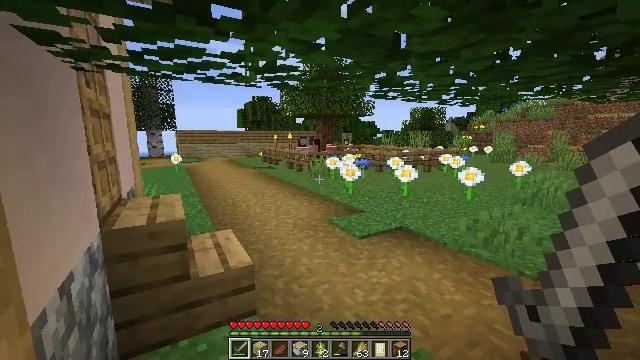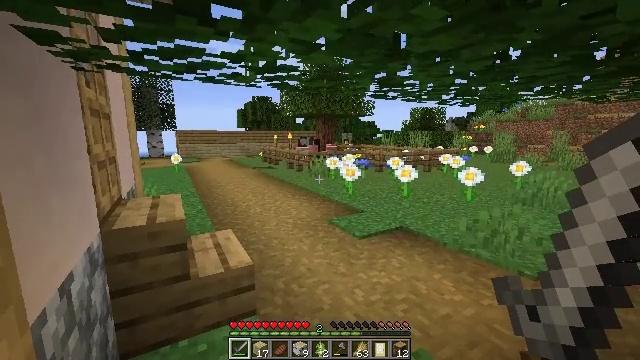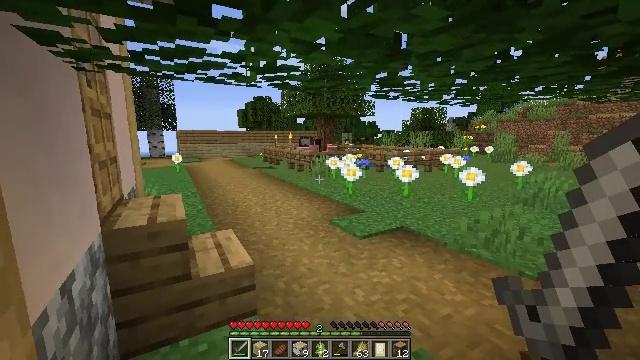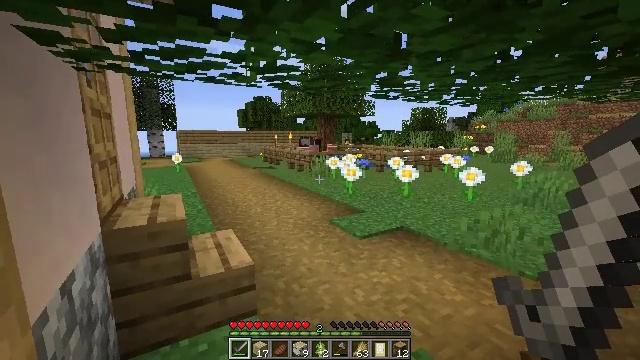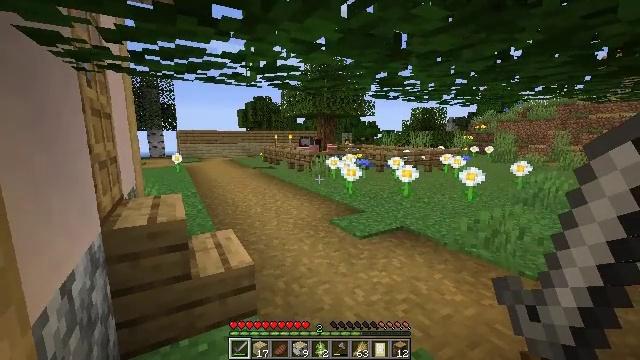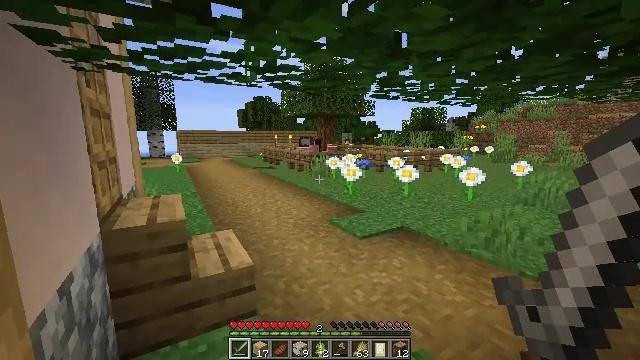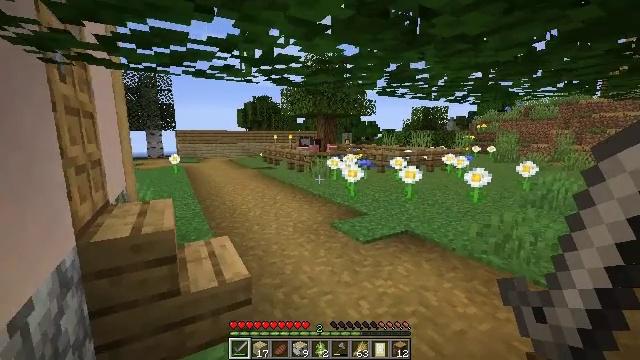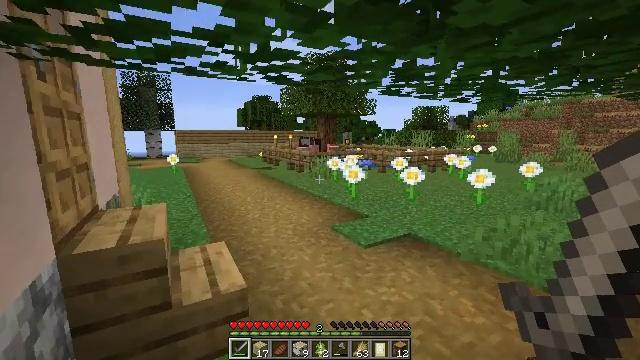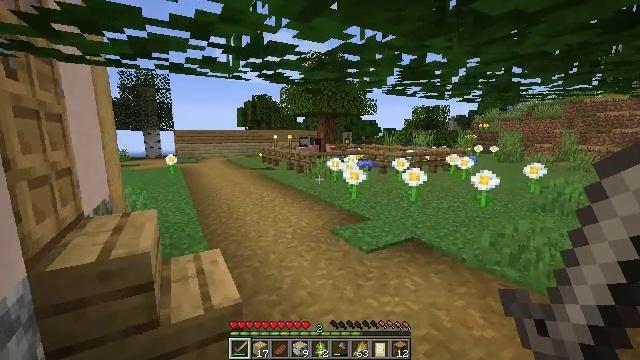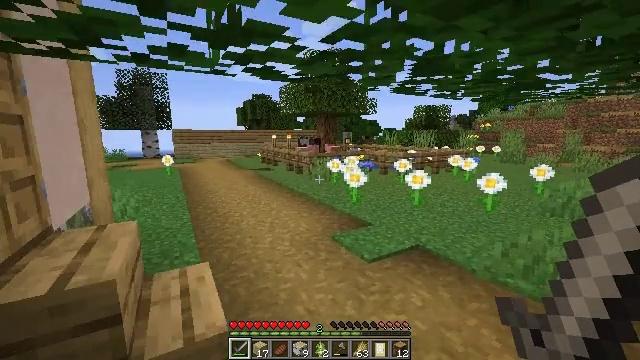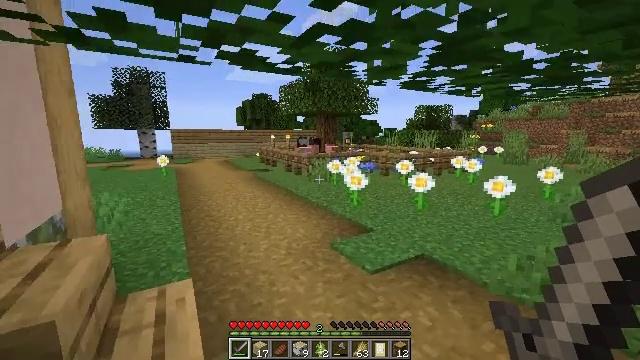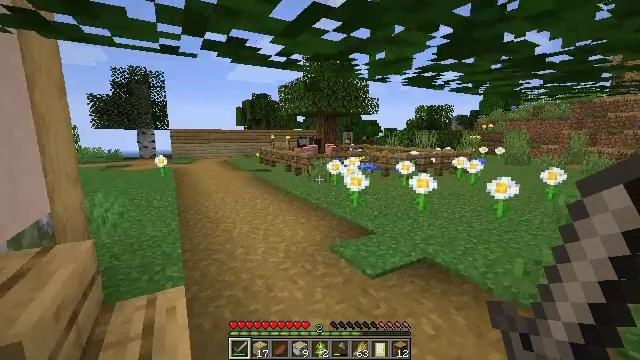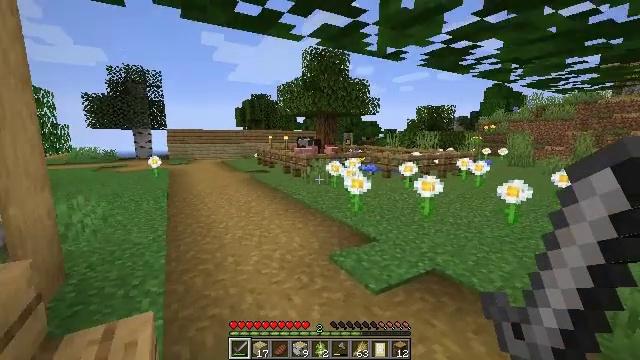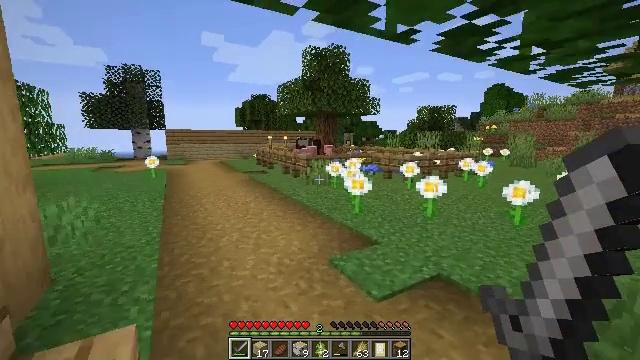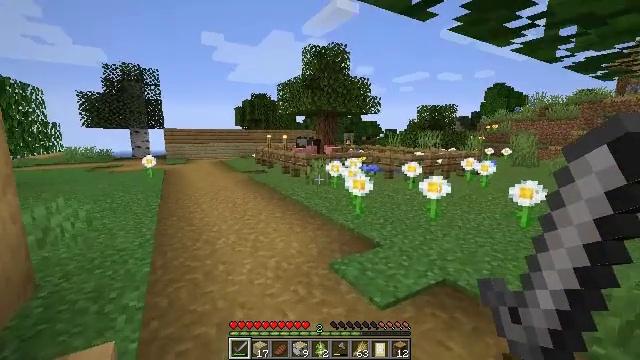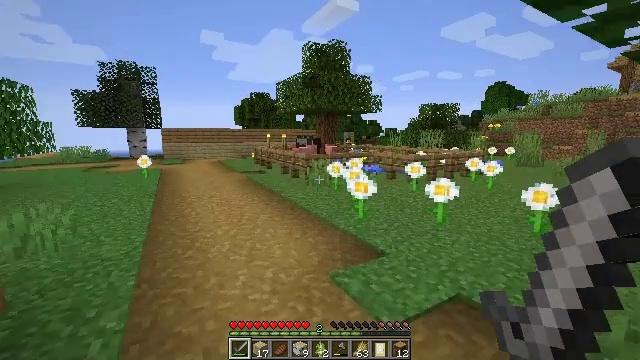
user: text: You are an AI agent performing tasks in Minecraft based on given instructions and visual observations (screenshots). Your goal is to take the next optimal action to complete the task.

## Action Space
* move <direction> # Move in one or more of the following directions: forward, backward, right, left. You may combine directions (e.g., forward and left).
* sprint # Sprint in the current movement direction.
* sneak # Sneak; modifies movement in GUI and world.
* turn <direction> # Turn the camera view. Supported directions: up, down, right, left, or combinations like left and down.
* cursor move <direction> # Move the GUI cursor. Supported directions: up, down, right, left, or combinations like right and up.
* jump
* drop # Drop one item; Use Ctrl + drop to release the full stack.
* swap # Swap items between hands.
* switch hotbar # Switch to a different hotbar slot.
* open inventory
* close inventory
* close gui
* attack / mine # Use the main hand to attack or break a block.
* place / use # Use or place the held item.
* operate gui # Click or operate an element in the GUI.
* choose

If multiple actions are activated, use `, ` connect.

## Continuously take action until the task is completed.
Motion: motion action
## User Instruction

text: Harvest the mature beetroots.
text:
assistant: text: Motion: no_op
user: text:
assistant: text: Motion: no_op
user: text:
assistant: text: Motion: no_op
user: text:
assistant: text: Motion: no_op
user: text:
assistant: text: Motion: move forward
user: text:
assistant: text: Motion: move forward
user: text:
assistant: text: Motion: move forward
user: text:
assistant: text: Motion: move forward
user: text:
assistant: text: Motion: move forward
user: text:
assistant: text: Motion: move forward
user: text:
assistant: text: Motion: move forward
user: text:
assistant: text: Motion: move forward
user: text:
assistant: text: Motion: move forward
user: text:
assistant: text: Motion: move forward
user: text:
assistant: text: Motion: move forward
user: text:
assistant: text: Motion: move forward
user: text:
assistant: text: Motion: move forward
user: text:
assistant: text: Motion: move forward
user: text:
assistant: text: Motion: move forward
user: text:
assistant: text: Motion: move forward
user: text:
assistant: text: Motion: turn left
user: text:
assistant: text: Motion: no_op
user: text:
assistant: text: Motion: no_op
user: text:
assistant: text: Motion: no_op
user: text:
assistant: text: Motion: no_op
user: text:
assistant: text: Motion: no_op
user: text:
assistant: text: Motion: no_op
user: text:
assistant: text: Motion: no_op
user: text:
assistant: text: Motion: no_op
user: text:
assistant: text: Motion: no_op